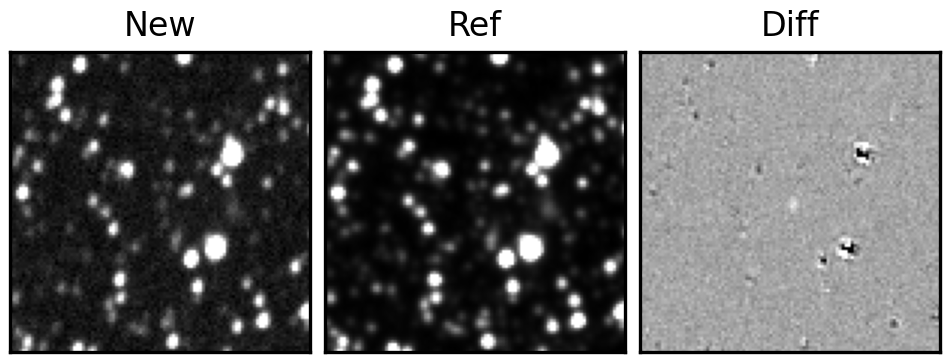
Label: real